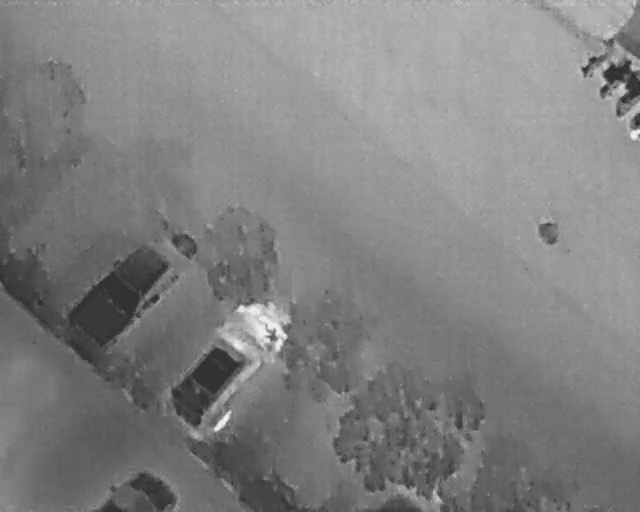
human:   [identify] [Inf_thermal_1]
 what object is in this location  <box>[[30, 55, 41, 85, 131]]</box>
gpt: <ref>1 large car at the bottom</ref>

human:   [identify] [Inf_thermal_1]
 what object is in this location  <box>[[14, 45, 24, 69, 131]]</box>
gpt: <ref>1 large car at the left</ref>

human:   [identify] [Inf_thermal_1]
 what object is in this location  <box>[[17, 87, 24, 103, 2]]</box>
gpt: <ref>1 large car at the bottom left</ref>